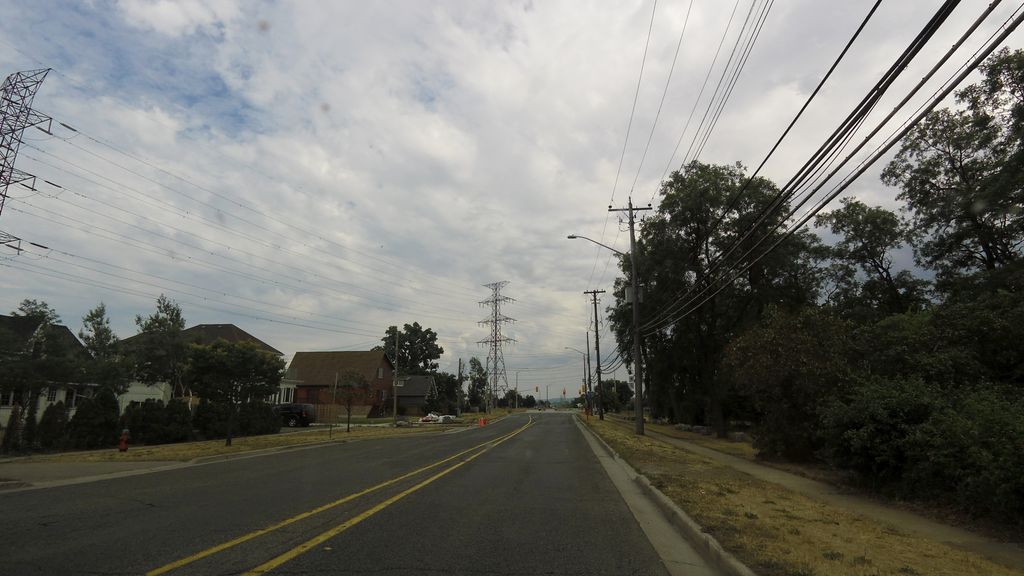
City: hamilton